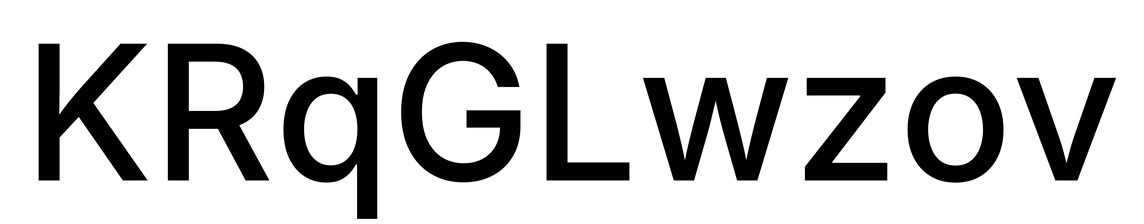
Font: Inter_Medium